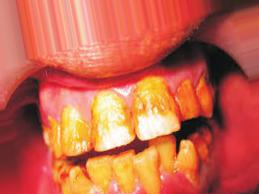
Condition: Tooth Discoloration